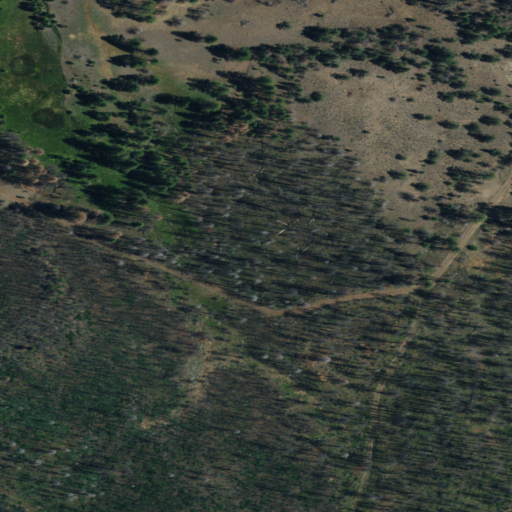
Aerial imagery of plain(s) in California named Miller Flat containing grassland, evergreen forest, shrub, and woody wetlands